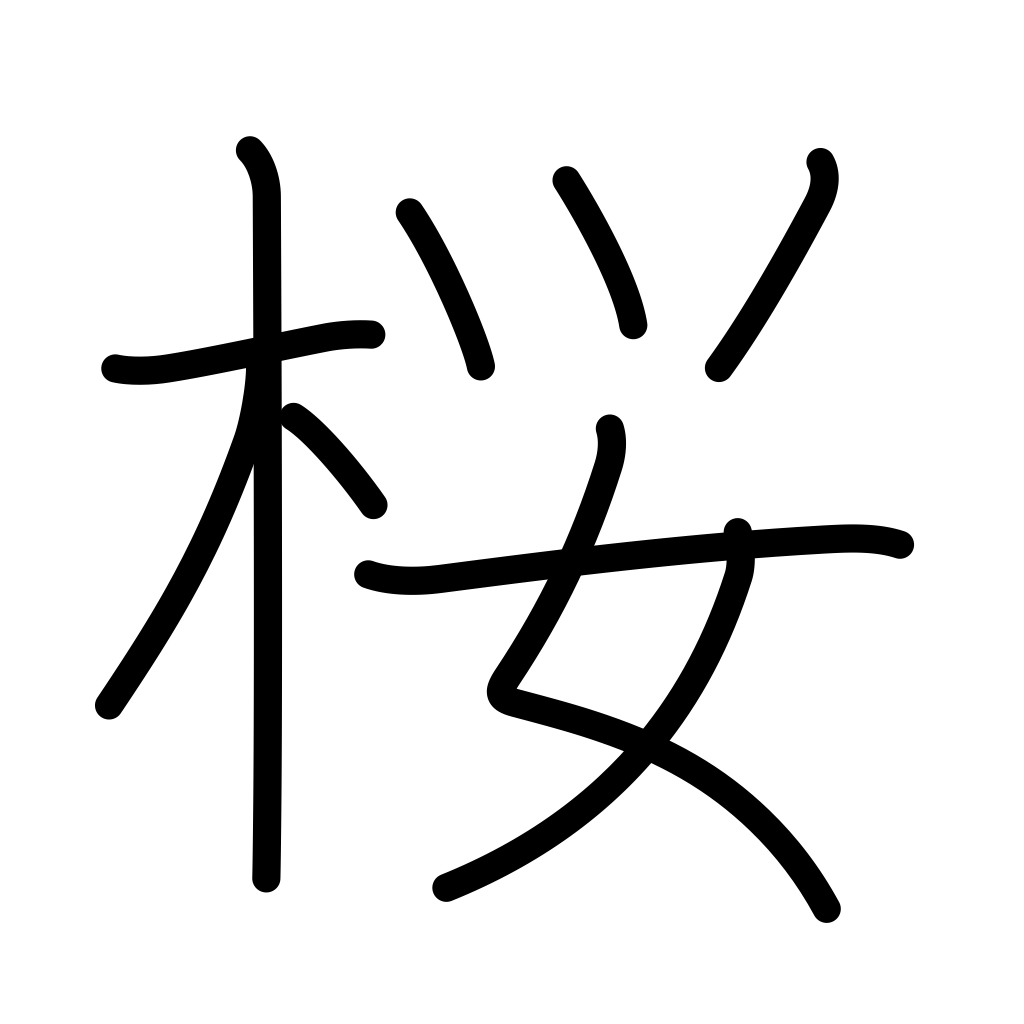
Meaning: cherry